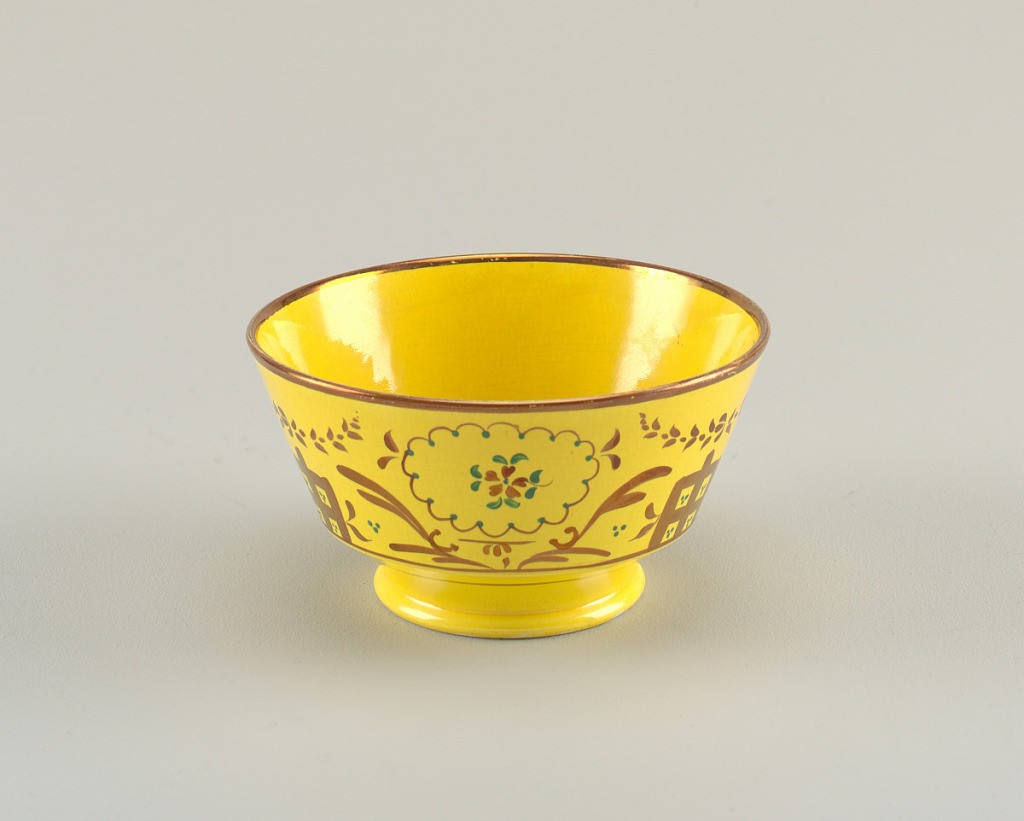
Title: Bowl
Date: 18th–mid-19th century
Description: Copper lustre decoration